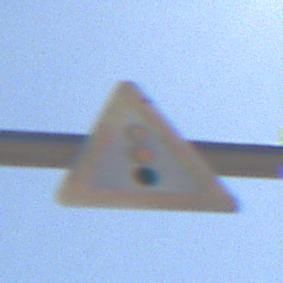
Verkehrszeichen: Lichtzeichenanlage
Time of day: Midday
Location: Outdoor (RoadRail)
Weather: Clear
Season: Summer
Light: Natural